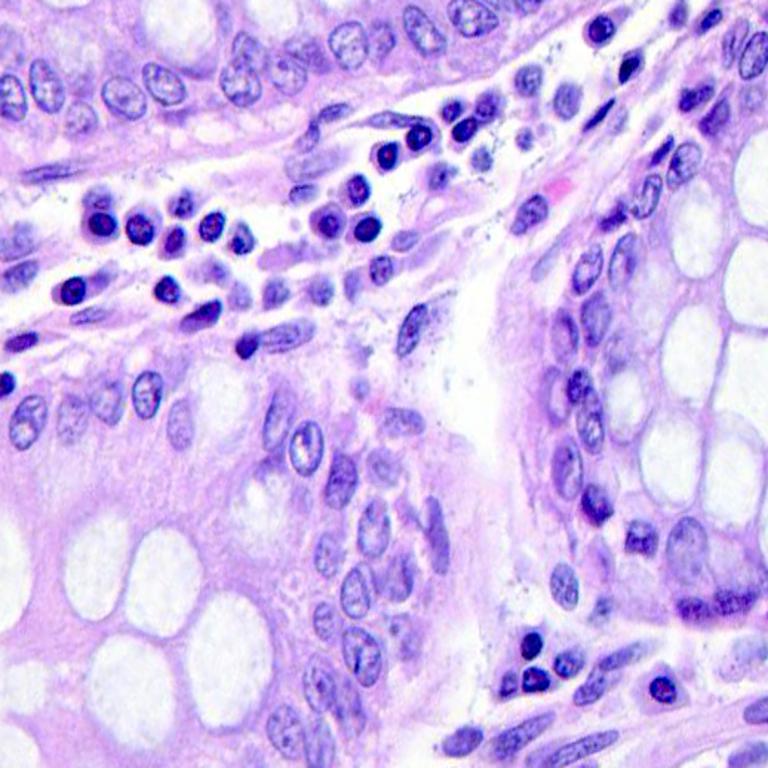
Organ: colon
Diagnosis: benign